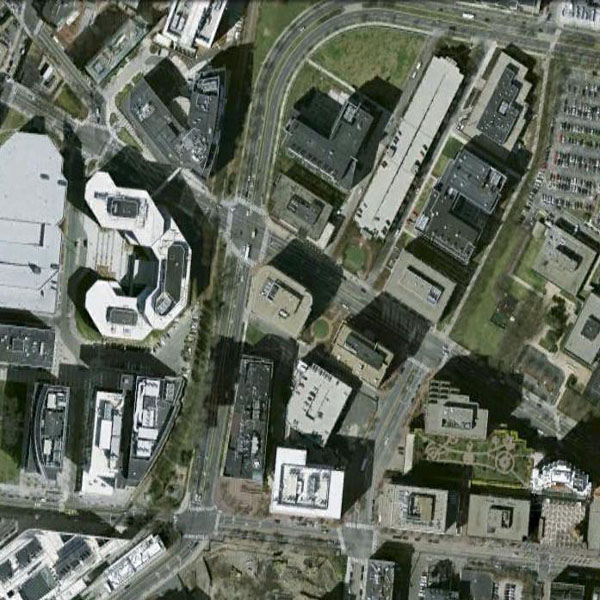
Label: Commercial